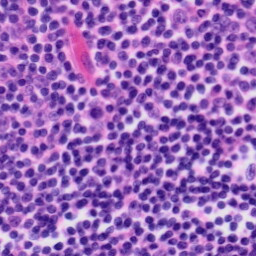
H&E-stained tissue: Tonsil